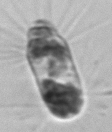
Label: Corethron_hystrix